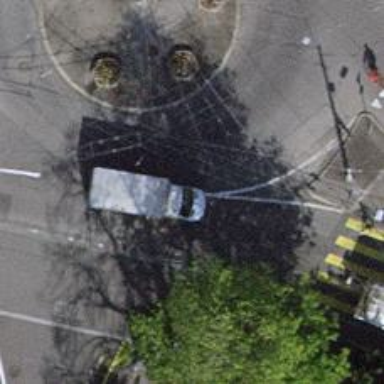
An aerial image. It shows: Asphalt road connected to tertiary road at roundabout. Trolley wires are present on the road.